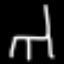
Label: chair